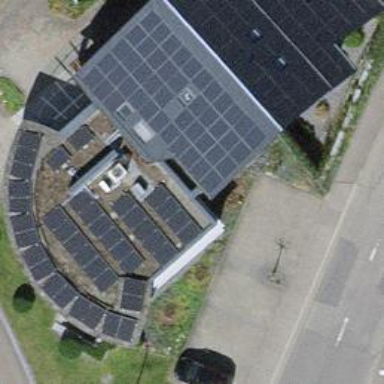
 consisting of solar photovoltaic panels."